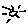
Label: sun